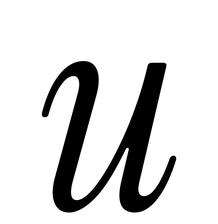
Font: InstrumentSerif-Italic